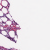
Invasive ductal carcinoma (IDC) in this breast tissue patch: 0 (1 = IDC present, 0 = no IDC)